Question: I want to add text in a circle or half circle programmatically, in such a way that instead of having a circle with line edges, the edges are the words. See image for a better explanation.

How can I do this in Android, or what resources could I read in order to help me with this problem?
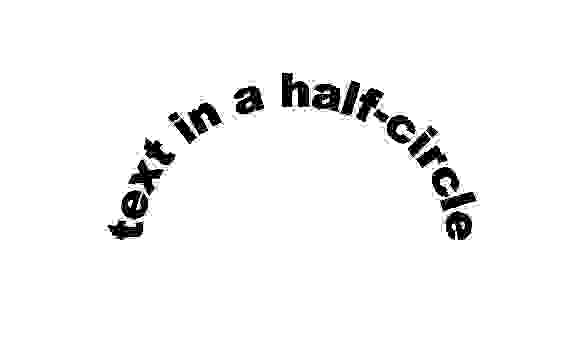
Answer: In order to do this, you will need to draw your text onto a 'Canvas'. Any subclass of 'View' is passed a 'Canvas' in 'onDraw()' that you can use to draw your custom text. The method 'drawTextOnPath()' lets you put text on any 'Path' object you choose. You can create a semi-circle path by creating a new instance and using 'addArc()'.